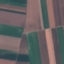
Land use / land cover: AnnualCrop